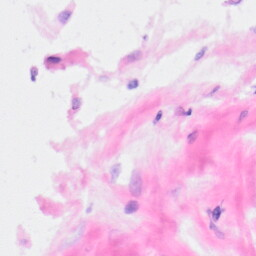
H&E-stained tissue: Kidney